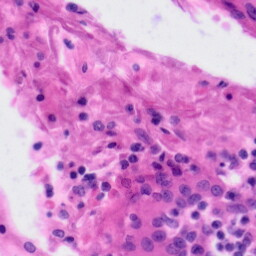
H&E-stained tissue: Tonsil